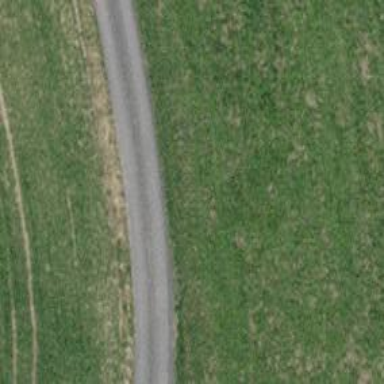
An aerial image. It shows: Track road with grass surface.